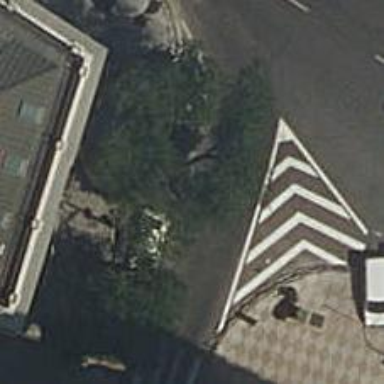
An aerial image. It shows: Marked crossing with zebra markings on the road.